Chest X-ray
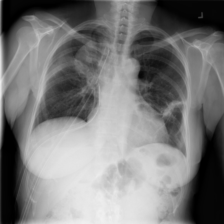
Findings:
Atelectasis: negative
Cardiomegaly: negative
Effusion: negative
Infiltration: negative
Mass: negative
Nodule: negative
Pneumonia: negative
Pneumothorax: negative
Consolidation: negative
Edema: negative
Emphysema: negative
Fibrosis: negative
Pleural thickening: negative
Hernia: negative